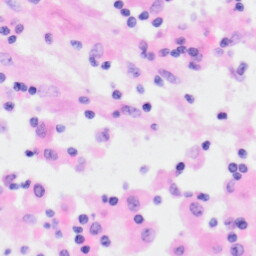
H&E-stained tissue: Kidney